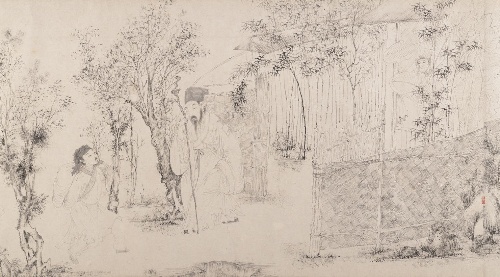
Title: 明   王上宮   忠孝圖   卷|Paragons of Loyalty and Filial Piety
Artist: Wang Shanggong
Artist bio: Chinese, active 16th century
Date: 1593
Object type: Handscroll
Classification: Paintings
Medium: Handscroll; ink on paper
Culture: China
Period: Ming dynasty (1368–1644)
Dimensions: Image: 11 1/8 in. x 14 ft. 8 3/4 in. (28.3 x 448.9 cm)
Overall with mounting: 12 1/4 in. x 38 ft. 1 15/16 in. (31.1 x 1163.2 cm)
Department: Asian Art
Credit line: Purchase, Bequest of Dorothy Graham Bennett, 1985
Accession year: 1985
Repository: Metropolitan Museum of Art, New York, NY
Tags: Landscapes|Men